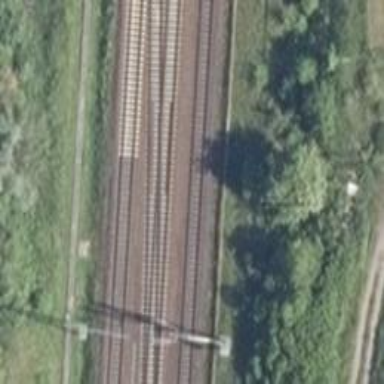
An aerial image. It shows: Railway track with contact line for electrification.